Question: I followed the instructions indicated in other threads on how to import external libraries, but after importing android-support-v7-appcompat.jar into the Referenced Libraries of my Android project (in ADT v.22.0.5) I get java.lang.ClassNotFoundException:
'''
import android.os.Bundle;
import android.support.v7.app.ActionBar;
import android.support.v7.app.ActionBarActivity;
import android.view.Menu;
public class MainActivity extends ActionBarActivity {
@Override
protected void onCreate(Bundle savedInstanceState) {
super.onCreate(savedInstanceState);
setContentView(R.layout.activity_main);
ActionBar actionBar = getSupportActionBar();
actionBar.setDisplayHomeAsUpEnabled(true);
}
}
'''
Can someone please shed some light?

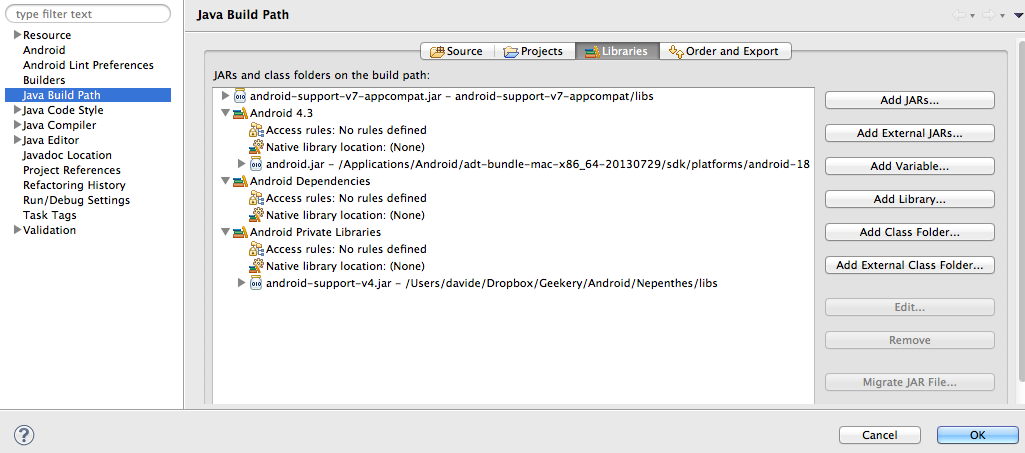
Answer: I fixed it following these instructions:
1. How to set up ActionBarCompat in Eclipse
2. How to implement Action Bar using ActionBarCompat